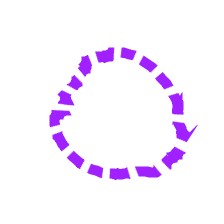
Shape: circle